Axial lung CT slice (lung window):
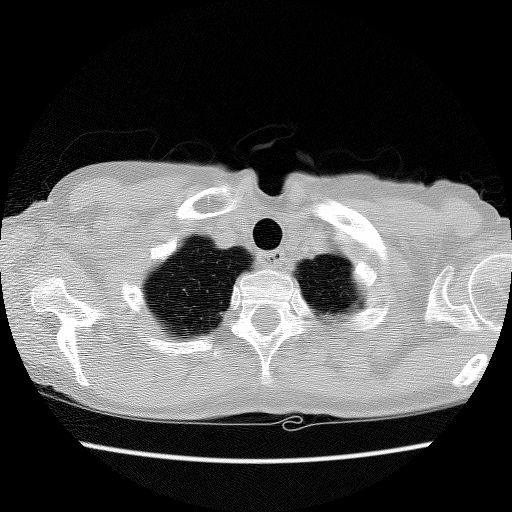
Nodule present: no